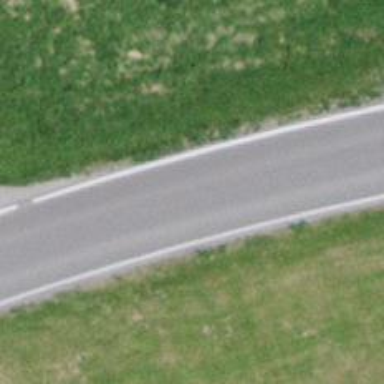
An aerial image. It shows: Secondary road with asphalt surface.